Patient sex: M
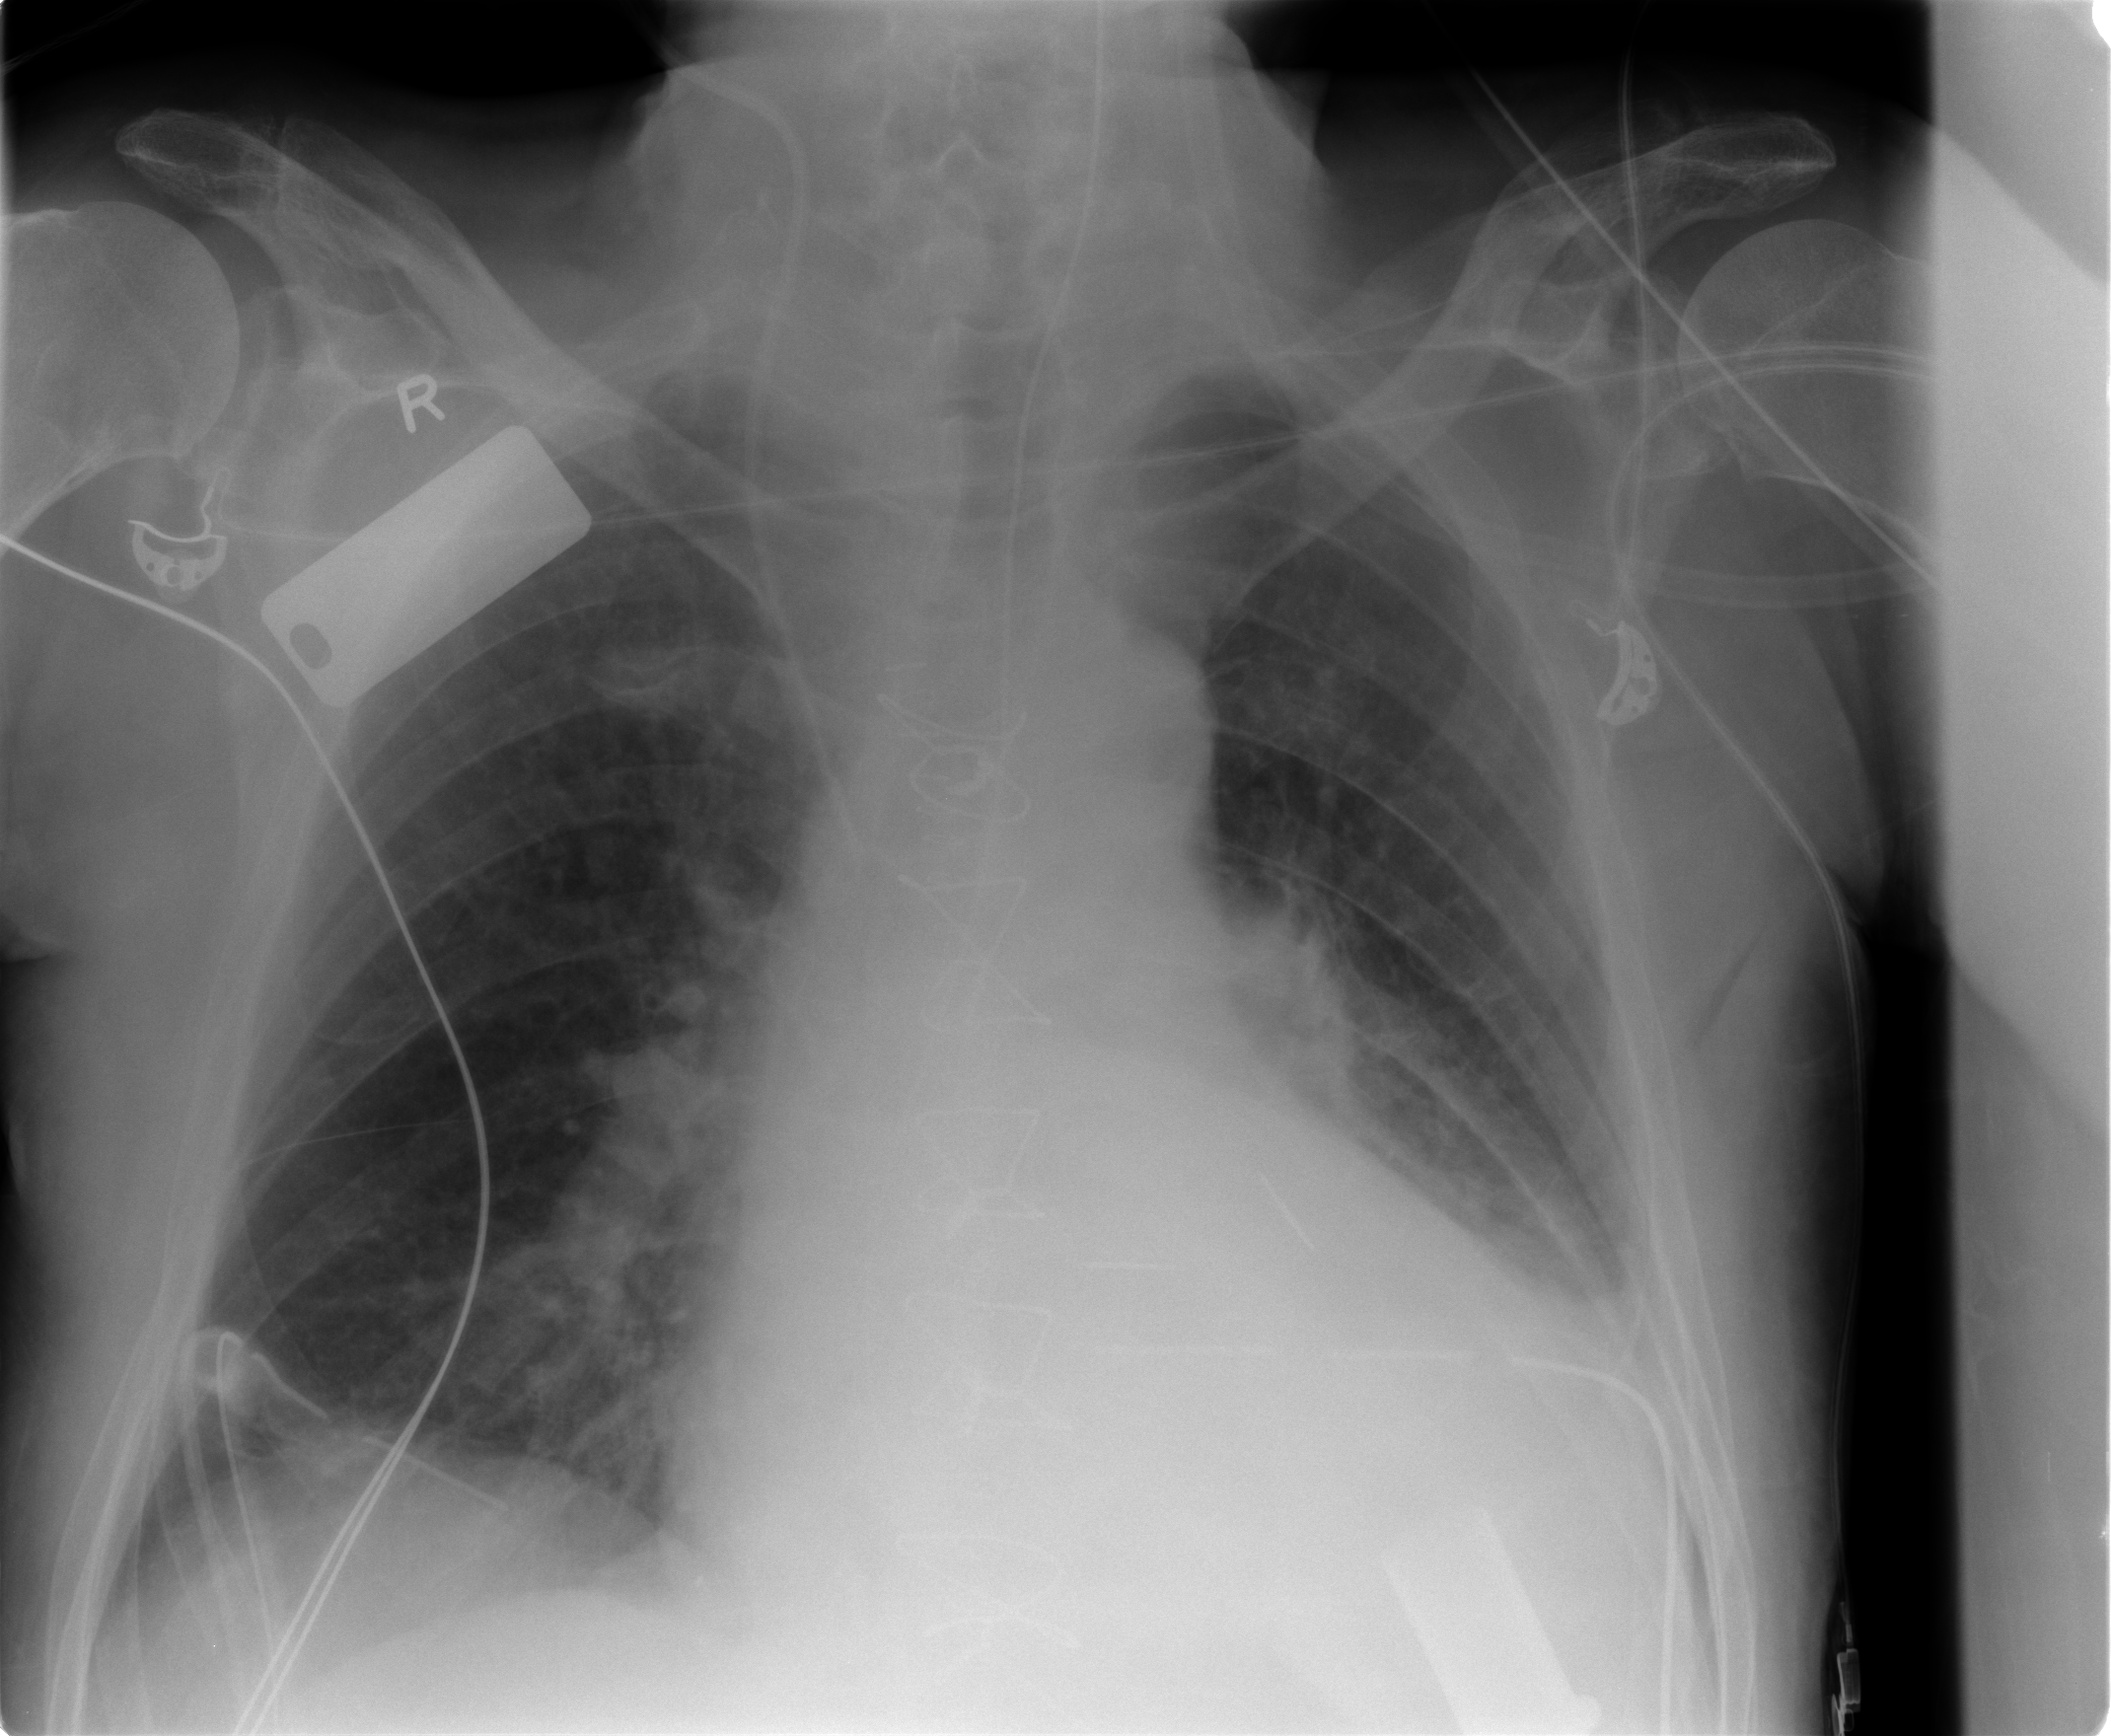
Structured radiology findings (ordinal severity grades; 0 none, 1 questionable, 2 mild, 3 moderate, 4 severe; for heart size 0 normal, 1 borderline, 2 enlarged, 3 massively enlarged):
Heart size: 2
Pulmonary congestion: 2
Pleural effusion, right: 0
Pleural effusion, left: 2
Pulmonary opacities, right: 0
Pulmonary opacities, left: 0
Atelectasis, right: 2
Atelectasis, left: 2